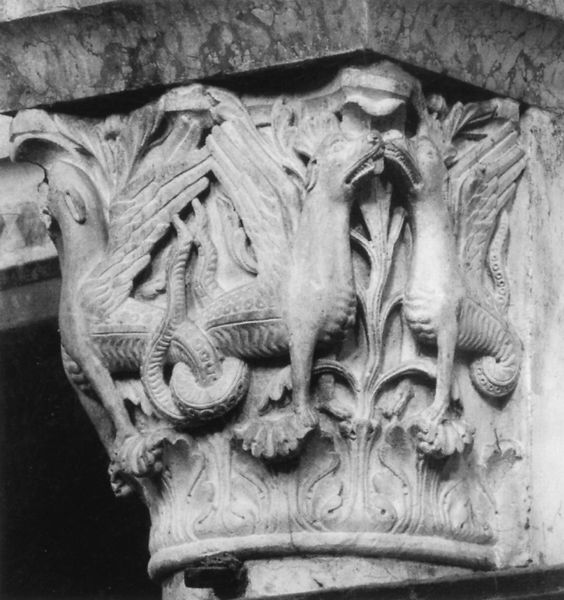
Titel: Fassadenskulptur
Standort: Parma, Baptisterium (EU - I - Emilia-Romagna)
Schlagwörter: flügel, weiß, grau, köpfe, marmor, schwarz, säule, hund, hunde, tiere, muster, architektur, sockel, stein, pflanzen, ohren, skulptur, statue, schwanz, relief, detail, ornamente, verzierung, foto, fotografie, eckig, schwarzweiss, schlange, krallen, kapitell, zähne, löwen, mystisch, maul, zunge, griechisch, mischwesen, mittelalter, fabelwesen, romanik, greif, schlangen, korinthisch, ungeheuer, zungen, drachen, drache, römisch, kapitel, monster, tentakeln, freske, chimera, stein+